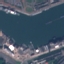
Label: River